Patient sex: M
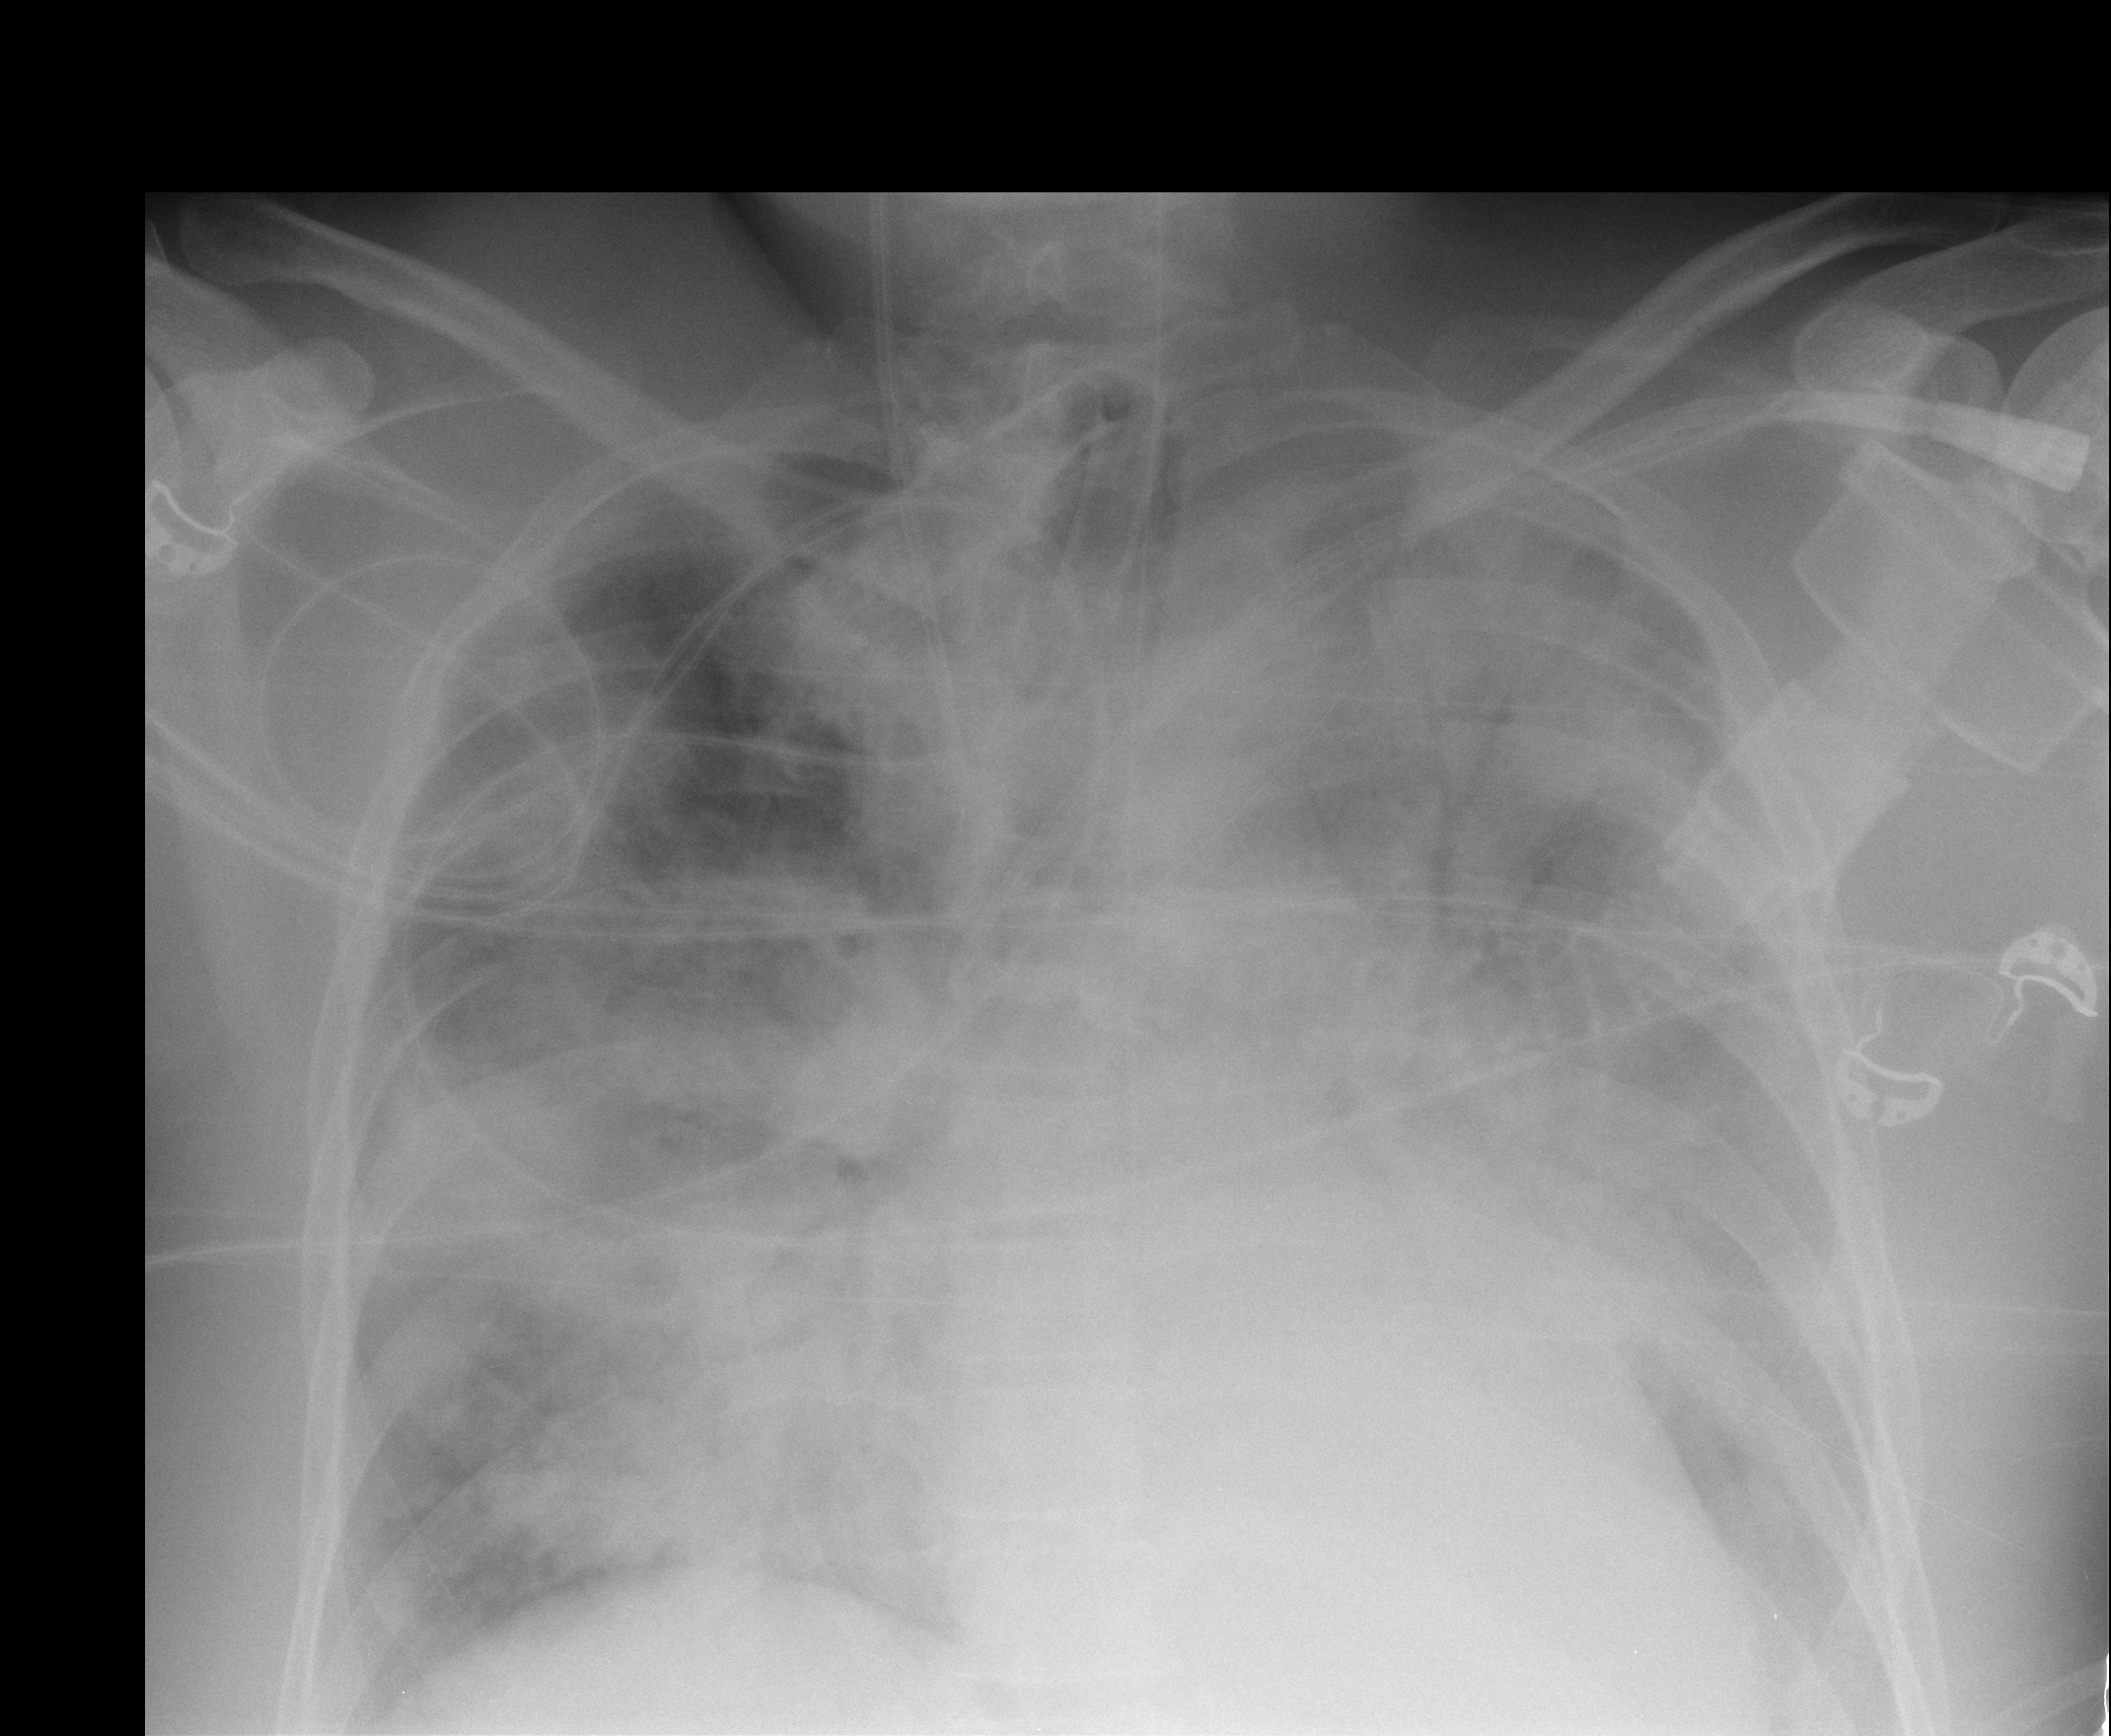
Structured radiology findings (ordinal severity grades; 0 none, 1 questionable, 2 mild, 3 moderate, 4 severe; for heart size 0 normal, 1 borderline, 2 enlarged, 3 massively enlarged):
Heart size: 0
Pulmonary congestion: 1
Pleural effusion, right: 0
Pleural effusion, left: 2
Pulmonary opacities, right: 4
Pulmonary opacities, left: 4
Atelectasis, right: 3
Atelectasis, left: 3